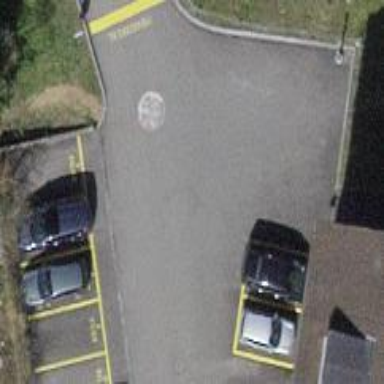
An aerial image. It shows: Turning circle on the road.